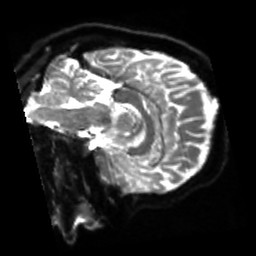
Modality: sbref
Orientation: sagittal
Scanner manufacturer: siemens
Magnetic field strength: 3 T
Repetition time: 4 s
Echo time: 0.0594 s